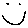
Label: smiley face